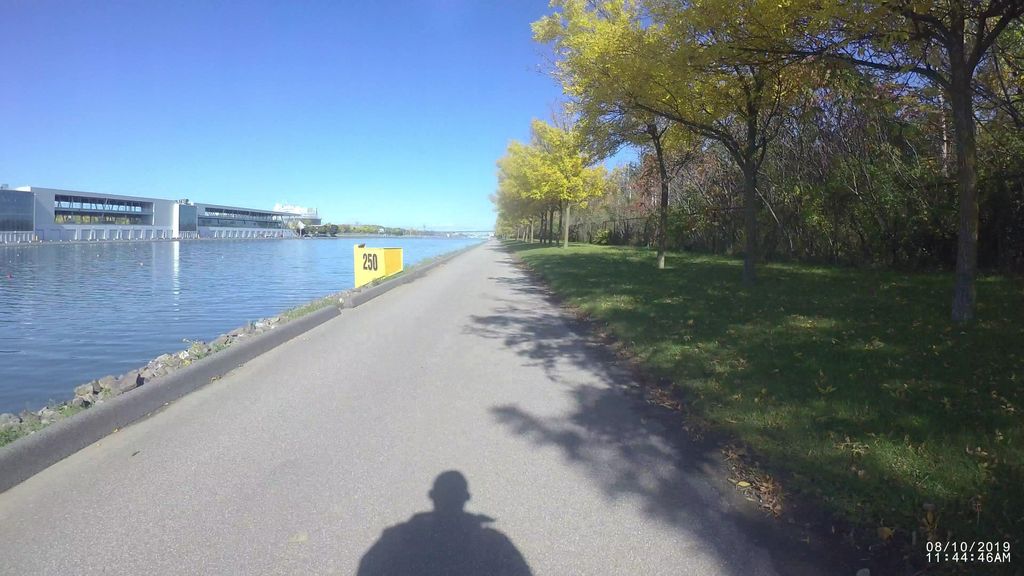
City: montreal